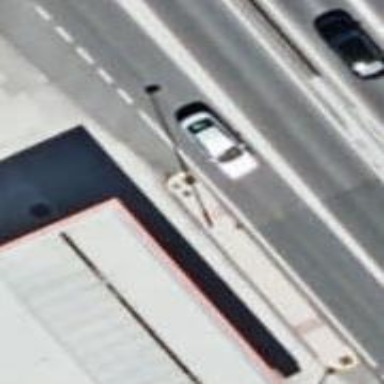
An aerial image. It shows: Sidewalk.